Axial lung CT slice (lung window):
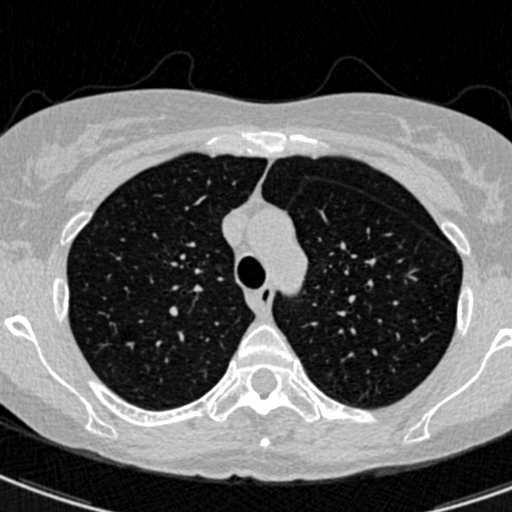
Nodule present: no